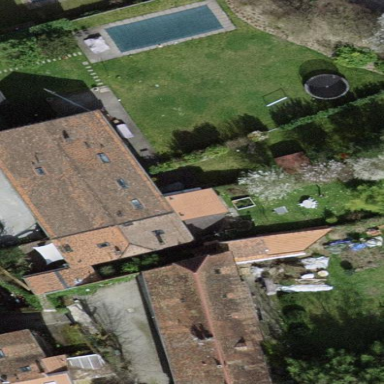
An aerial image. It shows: Garden enclosed by fence.